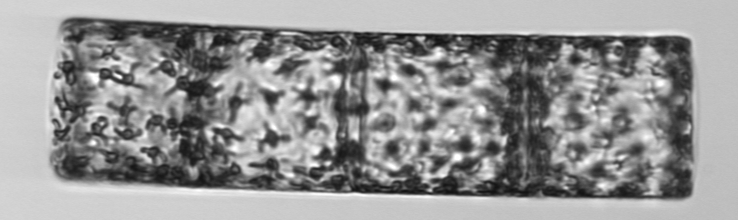
Label: Guinardia_flaccida